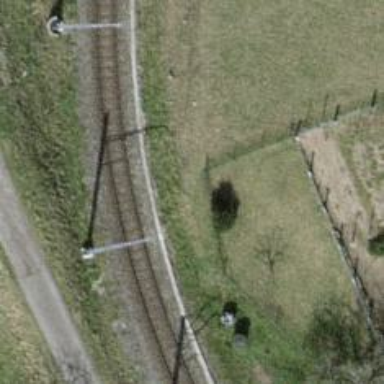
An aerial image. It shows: Narrow-gauge railway with single track. The railway is electrified with contact line.